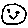
Label: smiley face